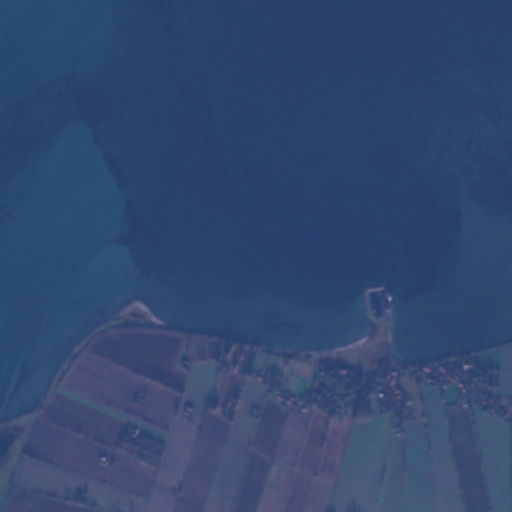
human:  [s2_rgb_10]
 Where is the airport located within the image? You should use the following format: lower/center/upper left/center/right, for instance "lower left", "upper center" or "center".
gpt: The airport is located in the lower left of the image.
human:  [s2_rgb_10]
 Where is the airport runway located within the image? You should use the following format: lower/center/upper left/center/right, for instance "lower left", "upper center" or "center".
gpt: The airport runway is located in the lower left of the image.
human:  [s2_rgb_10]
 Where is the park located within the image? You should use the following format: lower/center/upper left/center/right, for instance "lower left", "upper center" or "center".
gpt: The park is located in the lower right of the image.
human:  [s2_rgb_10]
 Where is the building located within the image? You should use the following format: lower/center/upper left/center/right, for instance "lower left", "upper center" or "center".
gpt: There is no building in the image.